Question: I'm building a framework, while trying to compile the framework for production with custom shell script code, it freeze's on this step.
This is the custom shell script code:
'''
# define output folder environment variable
UNIVERSAL_OUTPUTFOLDER=${BUILD_DIR}/${CONFIGURATION}-universal
# Step 1. Build Device and Simulator versions
xcodebuild -target SomeSDK ONLY_ACTIVE_ARCH=NO -configuration ${CONFIGURATION} -sdk iphoneos BUILD_DIR="${BUILD_DIR}" BUILD_ROOT="${BUILD_ROOT}"
xcodebuild -target SomeSDK -configuration ${CONFIGURATION} -sdk iphonesimulator -arch i386 BUILD_DIR="${BUILD_DIR}" BUILD_ROOT="${BUILD_ROOT}"
# make sure the output directory exists
mkdir -p "${UNIVERSAL_OUTPUTFOLDER}"
# Step 2. Create universal binary file using lipo
lipo -create -output "${UNIVERSAL_OUTPUTFOLDER}/lib${PROJECT_NAME}.a" "${BUILD_DIR}/${CONFIGURATION}-iphoneos/lib${PROJECT_NAME}.a" "${BUILD_DIR}/${CONFIGURATION}-iphonesimulator/lib${PROJECT_NAME}.a"
# Last touch. copy the header files. Just for convenience
cp -R "${BUILD_DIR}/${CONFIGURATION}-iphoneos/include" "${UNIVERSAL_OUTPUTFOLDER}/"
'''
This is an image where it freezes:

How can I fix that? why this is happening?
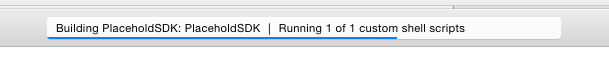
Answer: I found the answer to what I asked for, I just did it wrong.
Let me start by saying that all the tutorials on the web that shows how to create an 'iOS Static Library', are missing something and not perfect at least what I saw, that's the reason in the first place I had this issue.
Those are the ones I used to do it right:
- <URL>
And this is the answer to my problem:
Instead of creating a new 'Aggregate Target' and insert the 'Custom Shell Script' code there, I just added the 'Custom Shell Script' code into the target it self, which was wrong. That's why compilation never completed and always freeze.
Just click on the '+' button under the 'Targets' section, choose 'Other' and then 'Aggregate'. In this target you have to go and add your 'Custom Shell Script' code and it will works flawless.
Thanks for the help.
Enjoy!